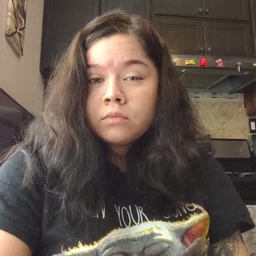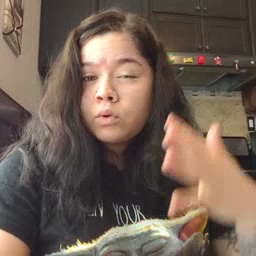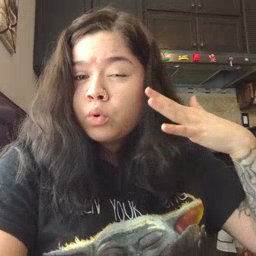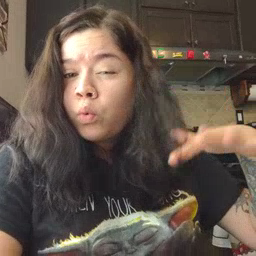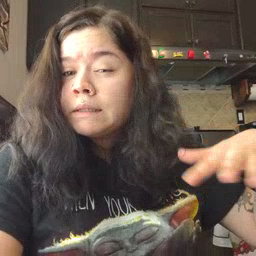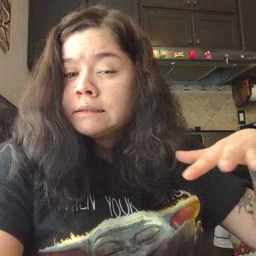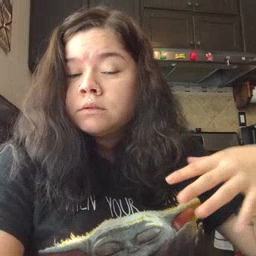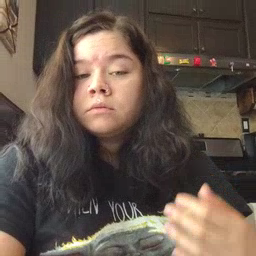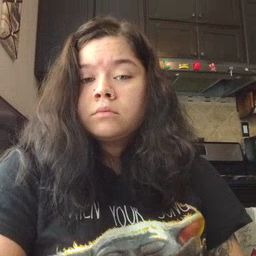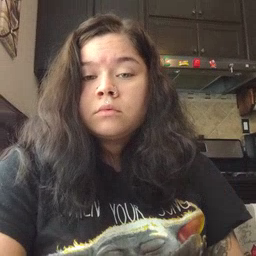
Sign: noisy